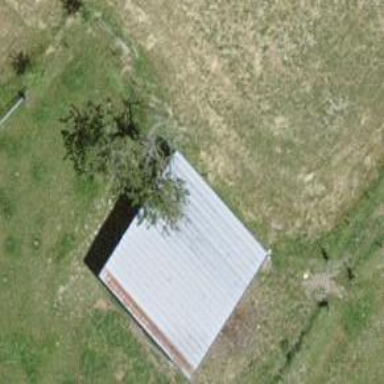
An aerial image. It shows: Farm auxiliary building.